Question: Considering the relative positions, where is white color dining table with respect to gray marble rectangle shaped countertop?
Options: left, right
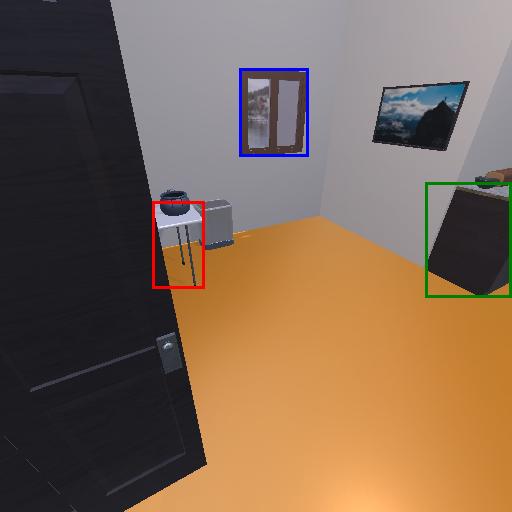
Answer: left